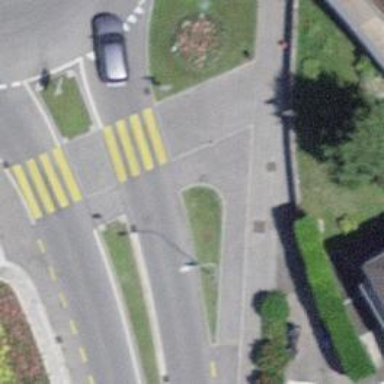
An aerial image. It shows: Marked zebra crossing with island.